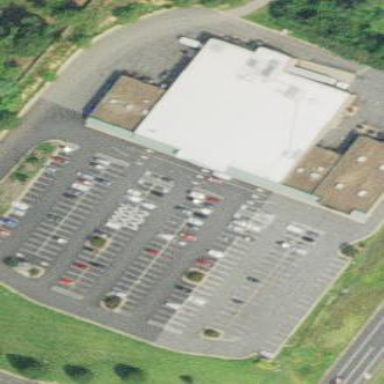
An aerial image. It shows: View of roof of building.